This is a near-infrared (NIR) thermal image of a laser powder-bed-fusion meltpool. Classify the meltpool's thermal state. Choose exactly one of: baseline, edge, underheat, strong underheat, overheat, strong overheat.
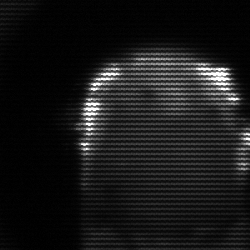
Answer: baseline